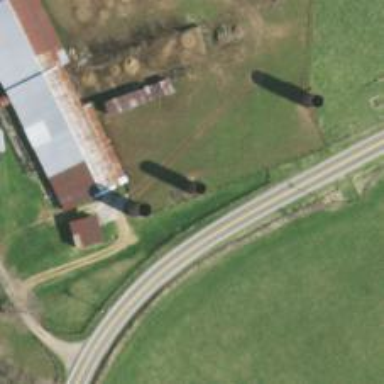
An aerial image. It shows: Silo building.